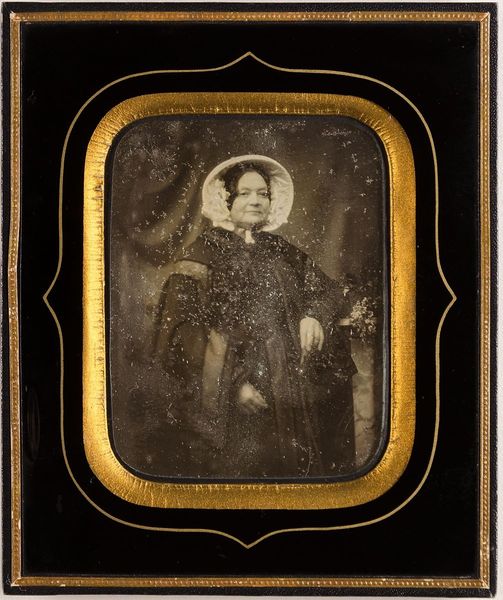
Titel: Frau Inspektorin Beeck, geb. Klemm aus Hoffnungstal bei Eckernförde
Künstler: Gregor Renard
Standort: Hamburg
Institution: Museum für Kunst und Gewerbe Hamburg
Schlagwörter: frau, kleidung, portrait, figur, kopfbedeckung, robe, foto, fotografie, photographie, photo, lichtbild, daguerreotypie, bildwerke, angewandte und bildende kunst, hessische systematik, porträt, porträtfotografie, porträtphotographie, inspektorin